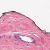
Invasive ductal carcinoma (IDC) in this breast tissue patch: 0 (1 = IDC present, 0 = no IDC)